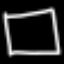
Label: square